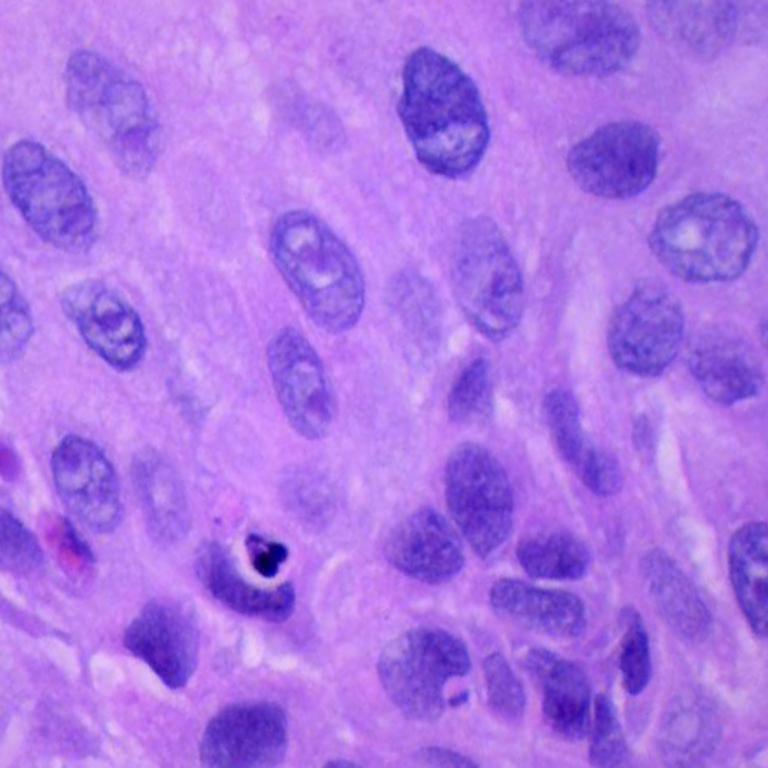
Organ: lung
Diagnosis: squamous carcinomas